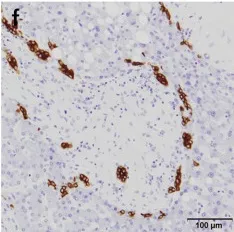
Histological features of the ectopic liver lobe. (f) IHC for cytokeratin 7. A ductular reaction is present.
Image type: pathology (immunostaining)